Question: Enterprise Architect offers an embedded textual notation for generalization relationships by putting the name of the associated classifier into the top right corner of the specializing classifier in italics. The <URL> lists

as an equivalent alternative to the usual notation
<URL>
<URL>
I was wondering if this visual presentation is specific to EA, or if the UML specification has anything to say about this. Neither the sections on Generalization nor Class/Classifiers in the UML infrastructure contain any pointers in this direction.
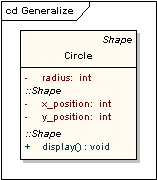
Answer: I haven't seen the first notation anywhere in the OMG specs. I'm pretty sure it isn't a UML standard.
It seems of limited use to me as well, given that multiple shapes (and if you don't have multiple shapes, you don't have anything to generalize from the shapes and therefore no reason for a generalization) will have the base class redundantly specified in all the subclasses. On the other hand, it could be a useful shorthand in a situation where it makes sense to diagram out only one member of a specialization set.